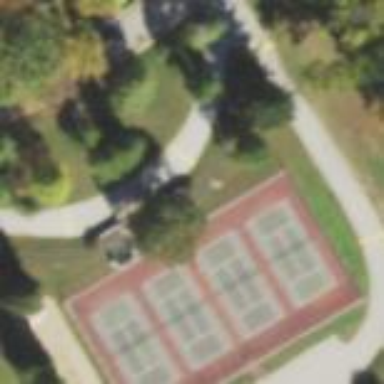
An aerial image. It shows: Tennis court on pitch.